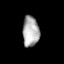
Tissue: lung
Cell type: Epithelial cells
Senescence score: 0.1858
Nuclear area (px): 498
Mean DAPI intensity: 171.789